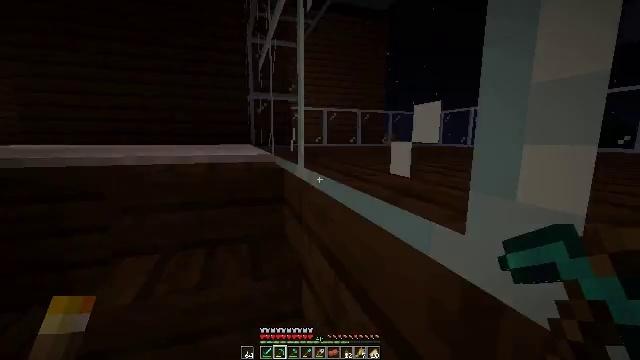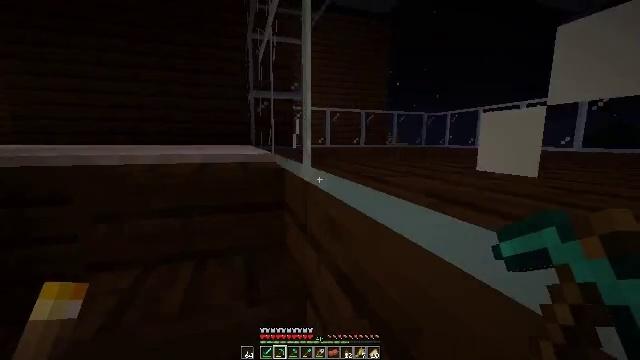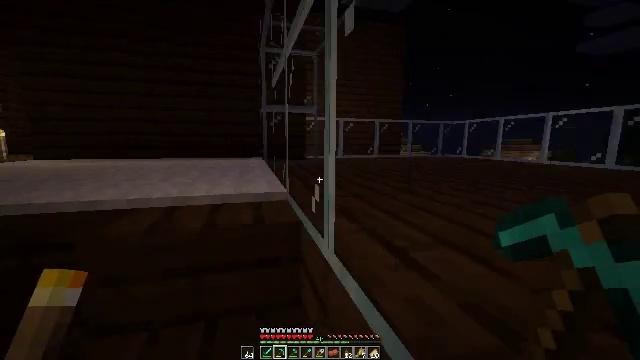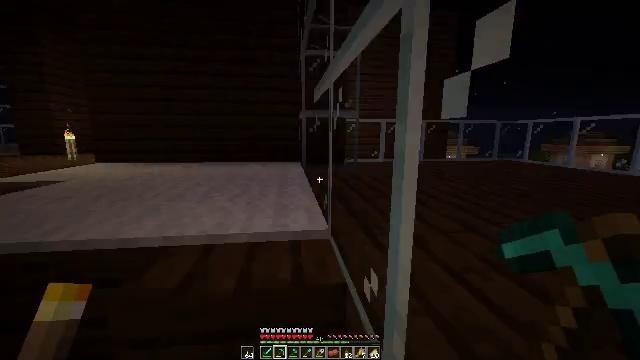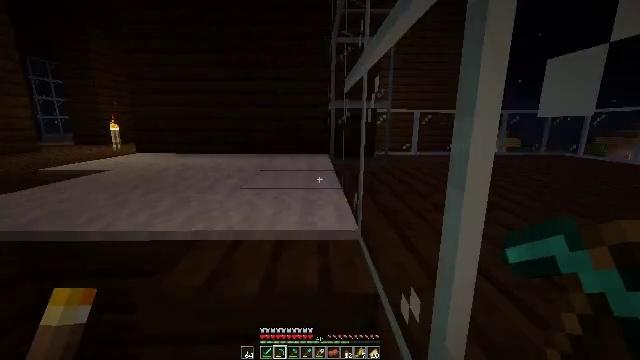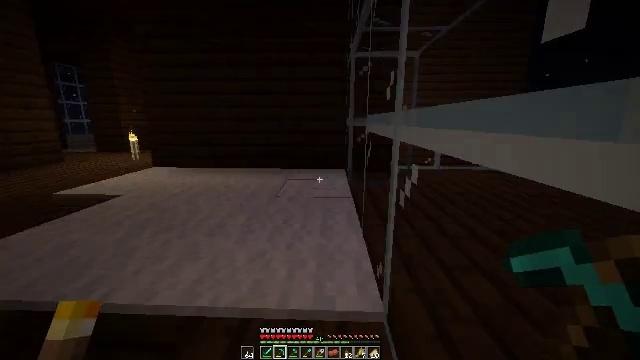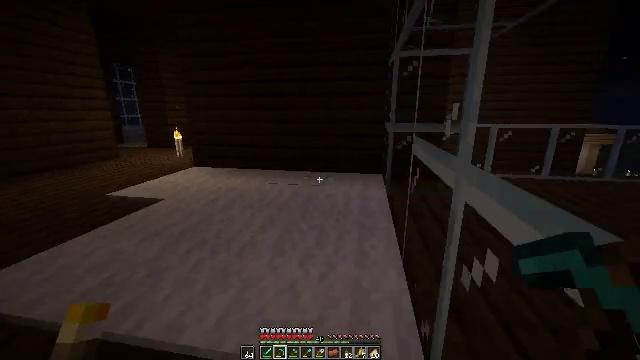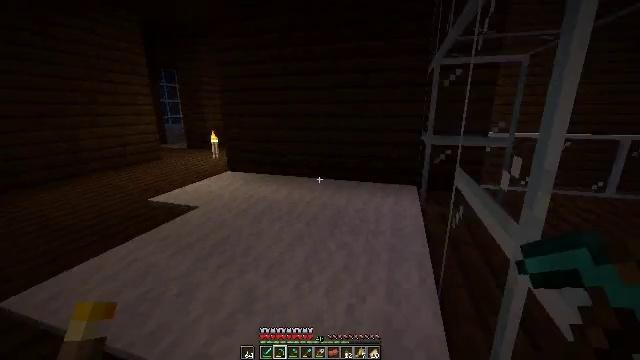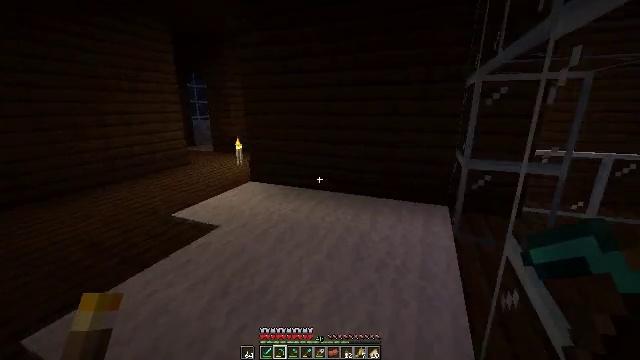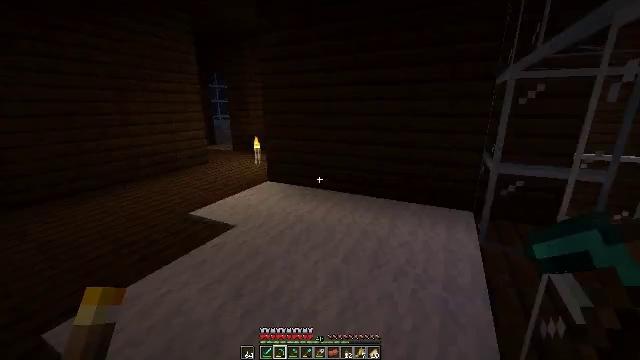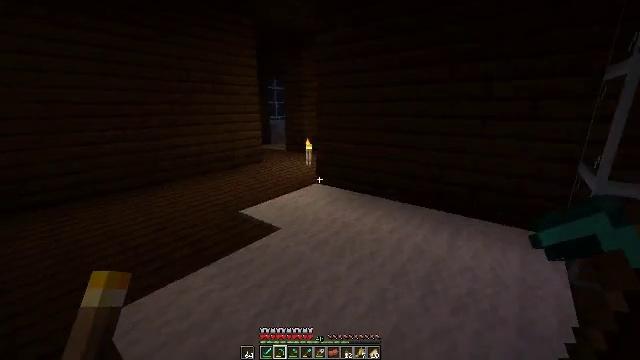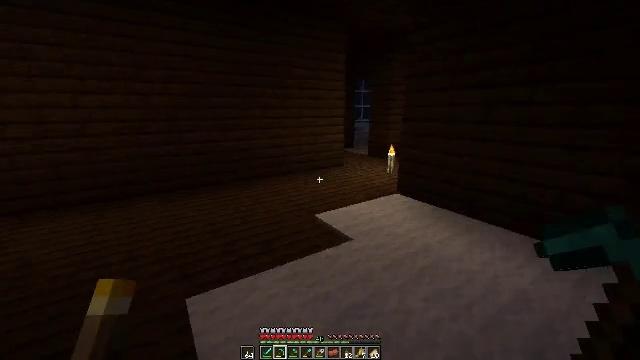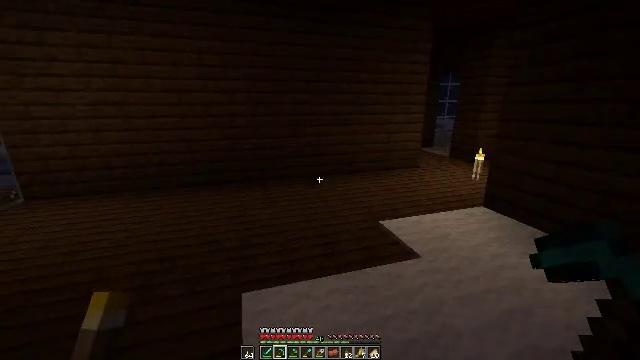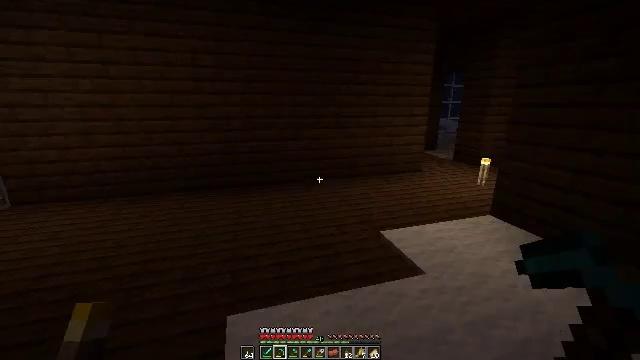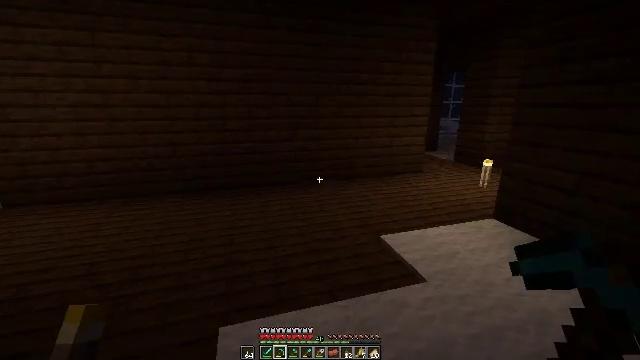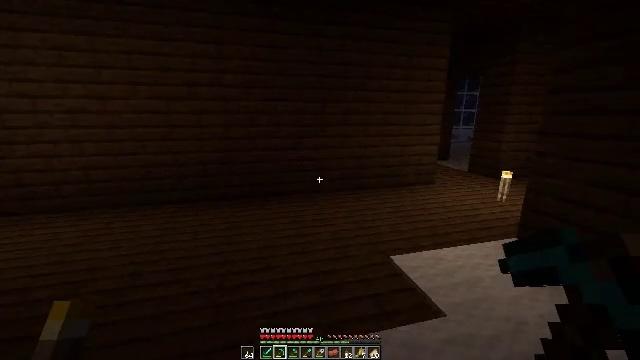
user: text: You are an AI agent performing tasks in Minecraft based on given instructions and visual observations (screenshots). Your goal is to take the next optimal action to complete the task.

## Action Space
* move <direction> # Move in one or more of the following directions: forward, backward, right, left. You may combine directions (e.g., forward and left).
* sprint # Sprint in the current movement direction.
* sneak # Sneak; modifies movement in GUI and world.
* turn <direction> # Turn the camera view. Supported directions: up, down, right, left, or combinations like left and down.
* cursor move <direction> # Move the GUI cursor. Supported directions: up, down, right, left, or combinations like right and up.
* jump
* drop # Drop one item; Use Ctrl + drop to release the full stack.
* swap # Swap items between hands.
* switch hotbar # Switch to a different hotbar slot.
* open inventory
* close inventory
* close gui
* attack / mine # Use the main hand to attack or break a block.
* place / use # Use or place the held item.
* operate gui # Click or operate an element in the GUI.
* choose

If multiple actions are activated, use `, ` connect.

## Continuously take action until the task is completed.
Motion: motion action
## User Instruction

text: Remove a lantern from the inventory.
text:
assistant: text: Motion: move forward
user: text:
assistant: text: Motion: move forward, turn left
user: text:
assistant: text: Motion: move forward, turn left and down
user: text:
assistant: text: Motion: move forward, turn left and down
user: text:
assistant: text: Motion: move forward, turn left
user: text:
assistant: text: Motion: move forward, turn left and down
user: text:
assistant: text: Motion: move forward, turn left
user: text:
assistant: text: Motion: move forward, turn left and down
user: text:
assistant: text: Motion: move forward, turn left
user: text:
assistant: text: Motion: move forward, turn left
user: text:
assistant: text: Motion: move forward, turn left
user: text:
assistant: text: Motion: move forward, turn left
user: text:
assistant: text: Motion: move forward
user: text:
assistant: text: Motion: move forward
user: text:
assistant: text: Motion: move forward, turn left and up
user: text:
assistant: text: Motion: move forward, turn left and up
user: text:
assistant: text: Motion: move forward
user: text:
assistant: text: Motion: move forward
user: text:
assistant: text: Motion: move forward
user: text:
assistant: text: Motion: move forward, turn down
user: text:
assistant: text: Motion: move forward, turn left and up
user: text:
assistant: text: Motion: move forward, turn left and up
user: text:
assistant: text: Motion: turn left and up
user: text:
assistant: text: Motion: turn left and up
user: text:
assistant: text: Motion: turn left and up, switch to hotbar 4
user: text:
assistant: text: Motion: turn left and up, switch to hotbar 4
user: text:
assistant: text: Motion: turn left, switch to hotbar 4
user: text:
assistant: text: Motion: switch to hotbar 4
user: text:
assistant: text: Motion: no_op
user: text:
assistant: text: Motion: no_op